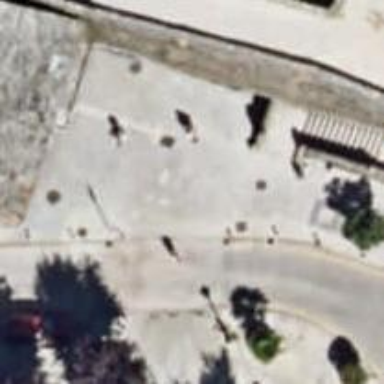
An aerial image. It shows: Bollard barrier.